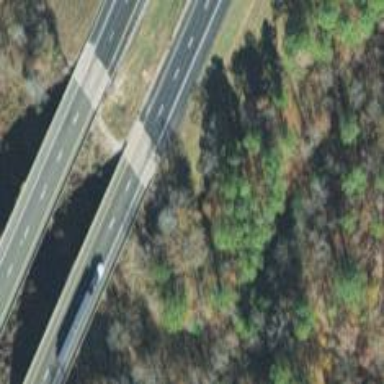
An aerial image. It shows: Beam bridge on motorway.